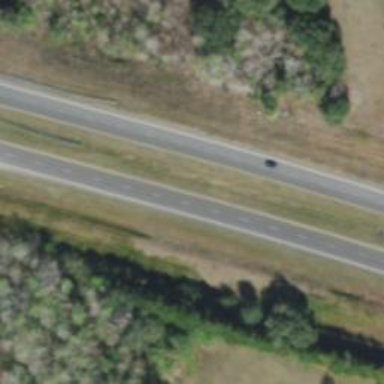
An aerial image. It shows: Asphalt trunk highway.